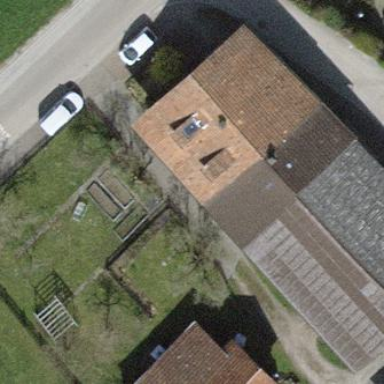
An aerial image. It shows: Building with gabled roof oriented across its structure.